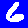
Digit: 6